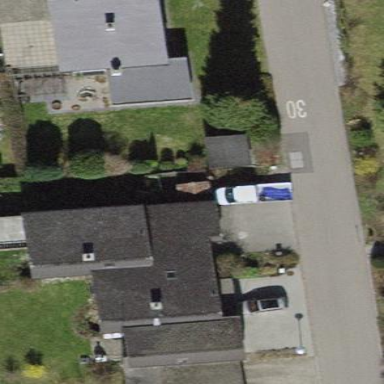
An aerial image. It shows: Semidetached house.